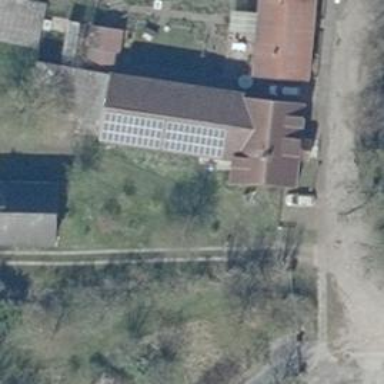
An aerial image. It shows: Solar photovoltaic panel generating electricity through small installation.